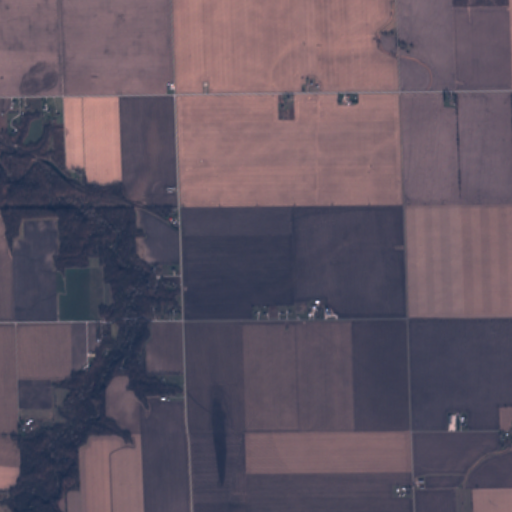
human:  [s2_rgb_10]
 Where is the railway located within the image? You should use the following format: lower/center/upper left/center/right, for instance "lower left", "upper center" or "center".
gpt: The railway is located in the upper left of the image.
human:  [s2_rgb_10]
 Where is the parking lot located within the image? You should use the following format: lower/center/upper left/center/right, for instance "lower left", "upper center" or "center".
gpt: There is no parking lot in the image.